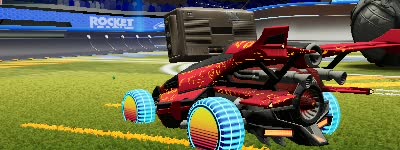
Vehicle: aftershock